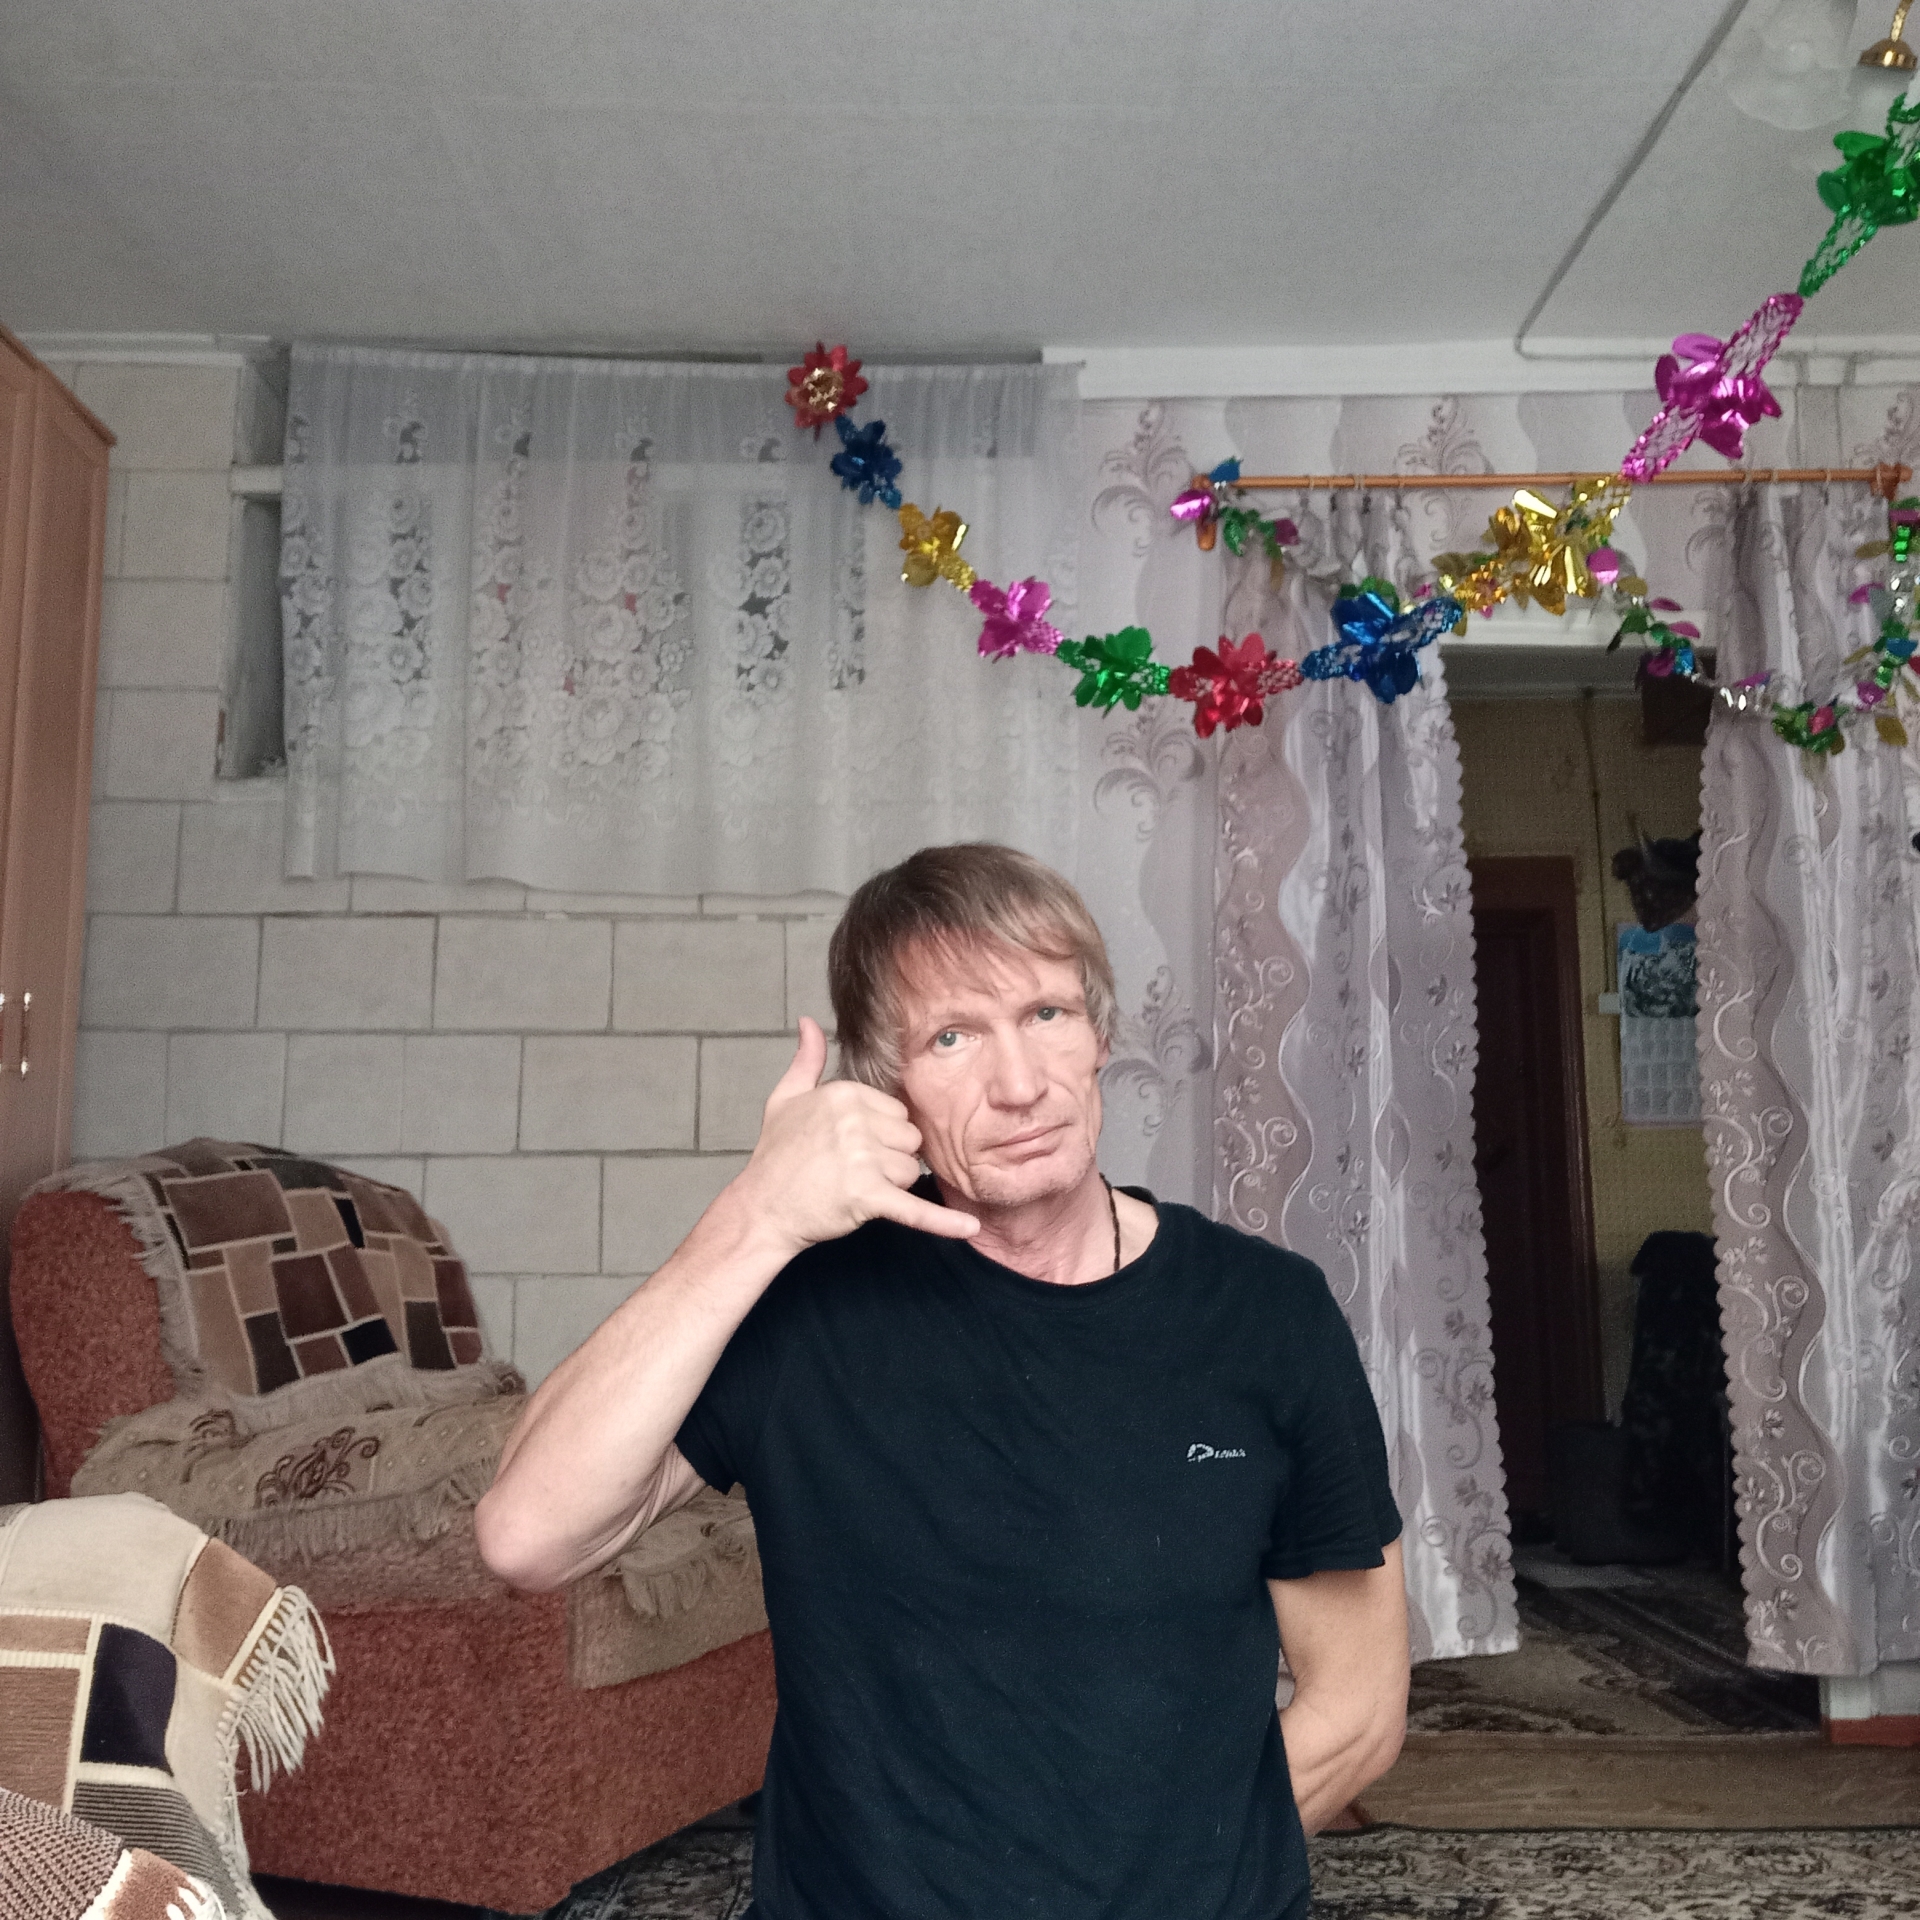
Label: noise